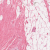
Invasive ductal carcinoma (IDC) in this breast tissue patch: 0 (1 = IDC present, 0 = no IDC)